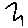
Label: zigzag